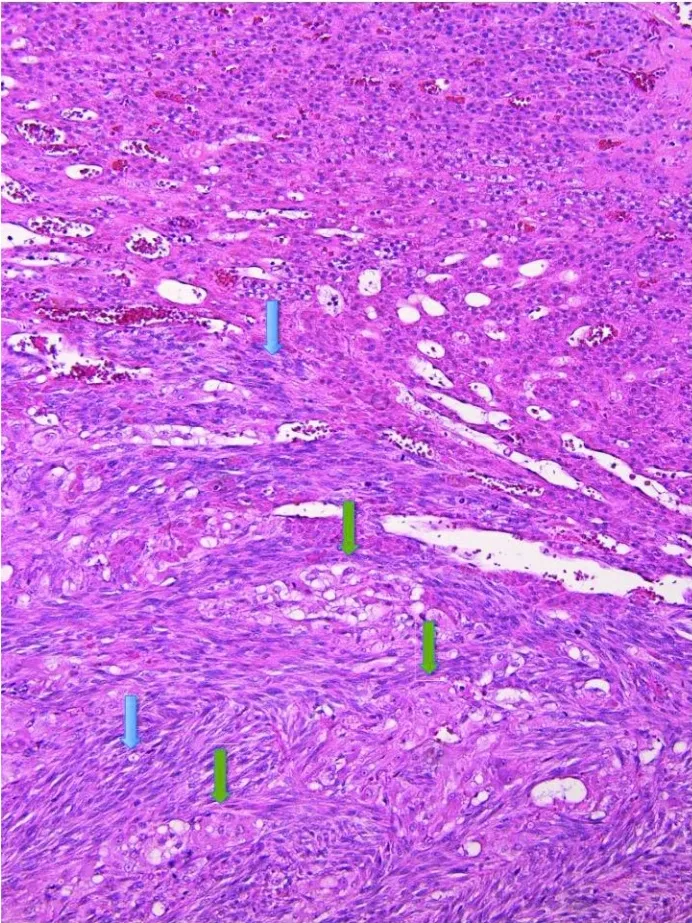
The area on the right shows two populations of tumor cells that are intermingling with each other, representing a collision tumor (20x, H&E). . One population is composed of hypercellular malignant spindle cells with hyperchromatic nuclei (blue arrow) that are infiltrating the adjacent adrenal tissue. This is morphologically compatible with malignant peripheral nerve sheath tumor. The other population is composed of the nests of polygonal cells with abundant eosinophilic cytoplasm (green arrow), compatible with pheochromocytoma.
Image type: pathology (h&e)